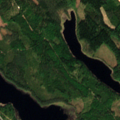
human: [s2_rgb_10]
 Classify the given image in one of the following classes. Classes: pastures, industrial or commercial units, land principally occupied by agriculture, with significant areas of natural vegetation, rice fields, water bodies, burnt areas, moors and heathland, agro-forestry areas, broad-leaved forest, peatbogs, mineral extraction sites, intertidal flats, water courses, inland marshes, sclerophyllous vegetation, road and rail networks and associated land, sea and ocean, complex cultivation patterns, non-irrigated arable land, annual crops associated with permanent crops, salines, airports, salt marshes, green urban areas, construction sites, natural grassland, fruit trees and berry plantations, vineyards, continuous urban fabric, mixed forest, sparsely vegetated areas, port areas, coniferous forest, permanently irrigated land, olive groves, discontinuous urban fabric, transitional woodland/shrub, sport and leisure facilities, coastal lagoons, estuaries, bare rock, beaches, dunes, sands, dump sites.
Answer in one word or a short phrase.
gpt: land principally occupied by agriculture, with significant areas of natural vegetation, coniferous forest, mixed forest, water bodies